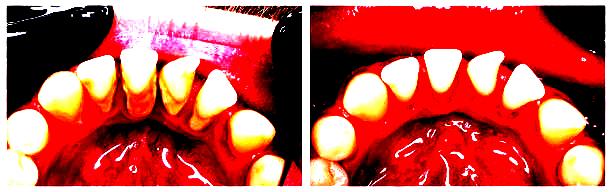
Condition: Gingivitis